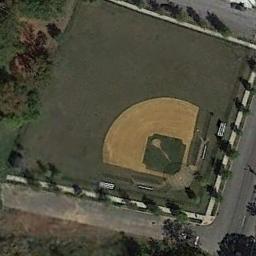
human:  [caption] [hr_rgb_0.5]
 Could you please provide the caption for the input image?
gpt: A baseball diamond surrounded by some trees and a road beside .

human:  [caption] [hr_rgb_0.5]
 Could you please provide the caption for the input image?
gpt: A baseball diamond is in the middle of grass next to two roads .

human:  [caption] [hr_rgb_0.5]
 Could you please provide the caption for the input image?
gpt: There is a railway near the baseball field .

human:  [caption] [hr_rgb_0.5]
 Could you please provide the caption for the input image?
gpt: The baseball diamond is surrounded by trees .

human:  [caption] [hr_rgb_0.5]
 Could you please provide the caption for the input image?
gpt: There is a baseball diamond in the grass along the roads with many trees .